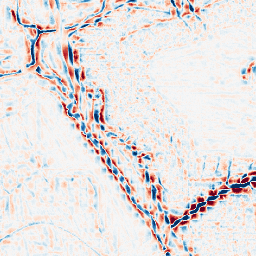
Category: wavelet
Decomposition family: wavelet_biorthogonal
Decomposition parameters: wavelet: bior2.4
level: 3
Upsampling method: sinc_hamming
Upsampling parameters: scale: 4
kernel_size: 16
Upsampling scale: 4